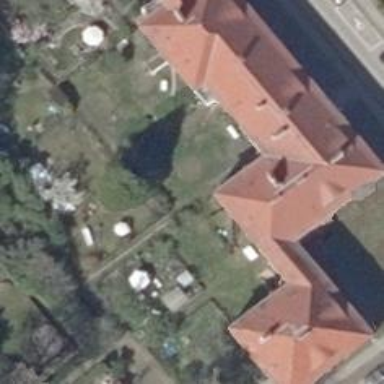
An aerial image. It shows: Historic apartment building with hipped roof made of red roof tiles.